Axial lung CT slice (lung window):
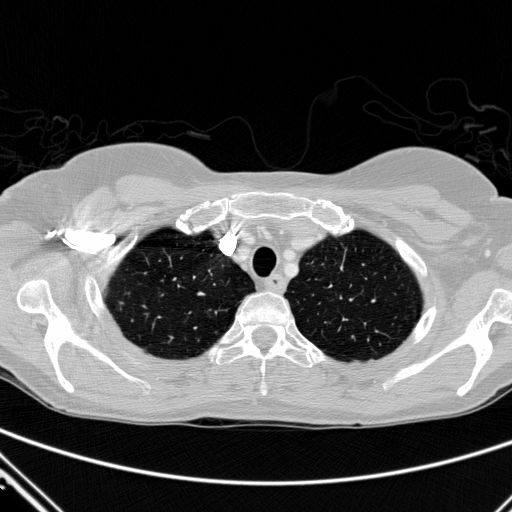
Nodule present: no